Question: I'm trying to debug a webview on my phone using the weinre server. It shows up as a client but not as a target. I know that 4.4 and above have chrome debugging but I need to debug in 4.3
I've tried changing the localhost to the my ip address but it doesn't work. Any ideas as to why the target is not showing up?
I've attached a screenshot for reference.

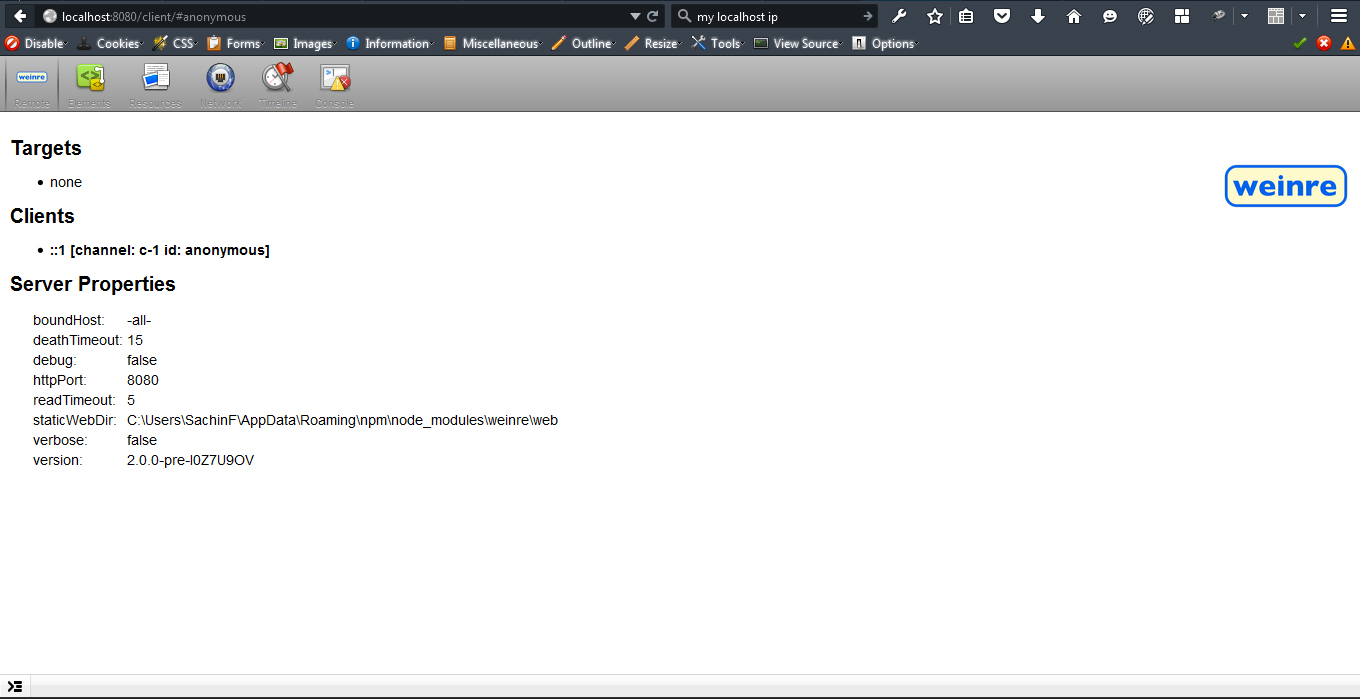
Answer: Your server (running on your windows computer?) needs to be visible to your (android?) phone. Can you browse to the weinre server on your windows computer from your android phone - just to test that you have connectivity there?
You could also try using a public weinre server, such as: <URL>
Also possible there is an error in your HTML or other JS somewhere that is preventing the weinre script from running. You could try running on a 4.4 device and use a real debugger to see if you can figure out why it won't work on your 4.3 device.